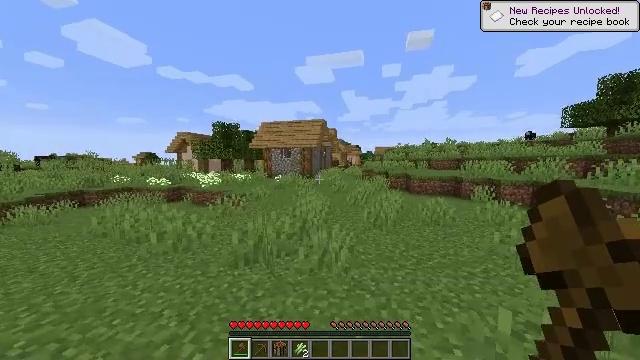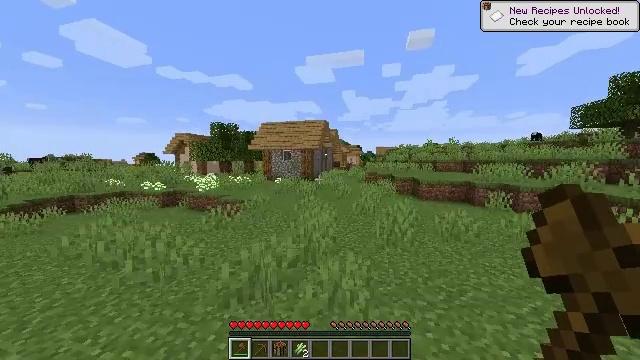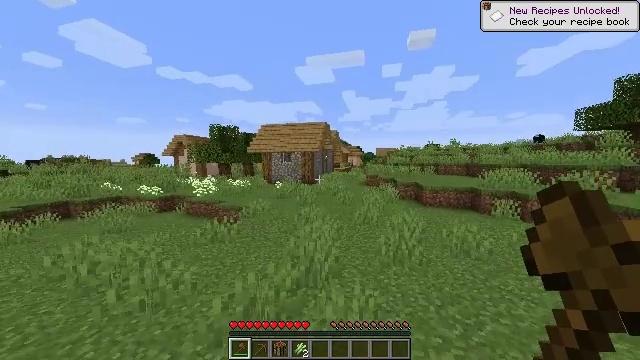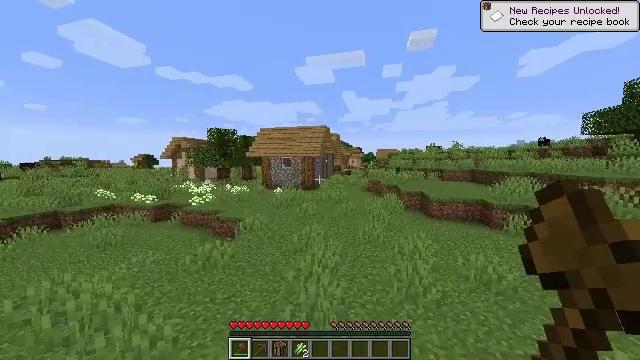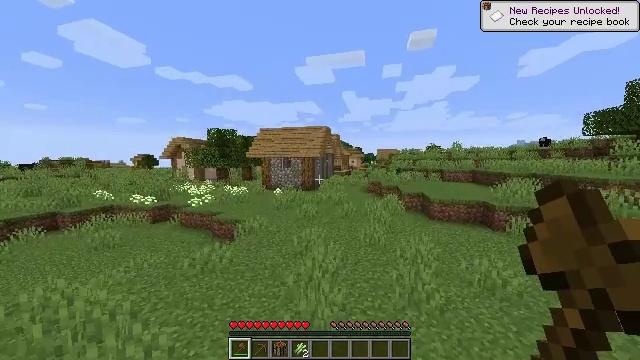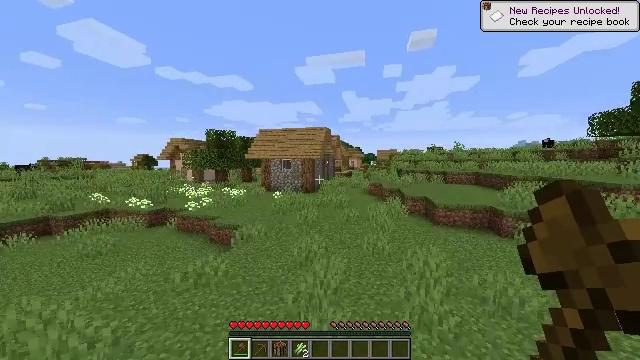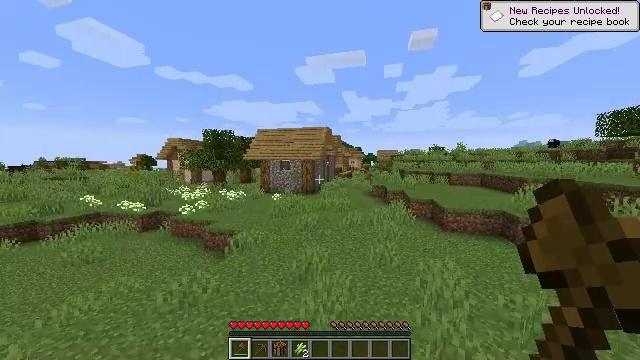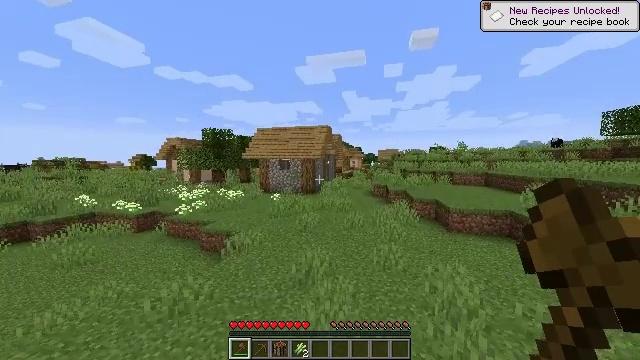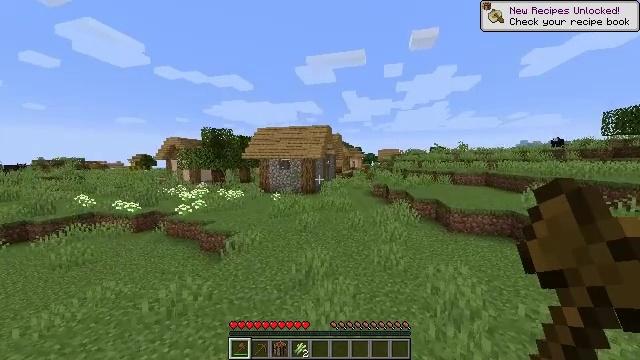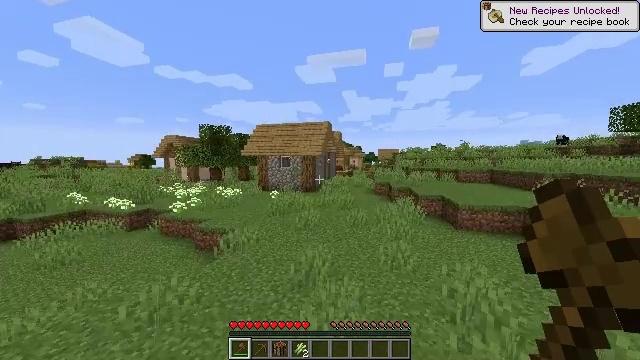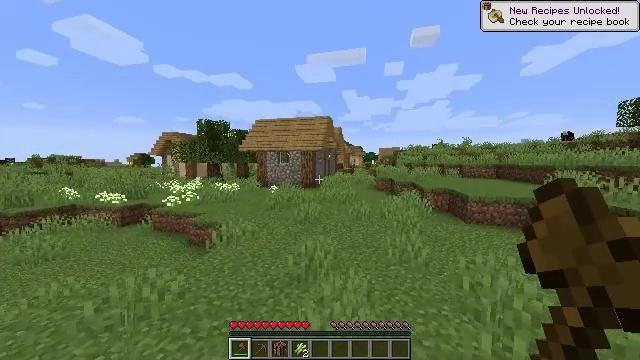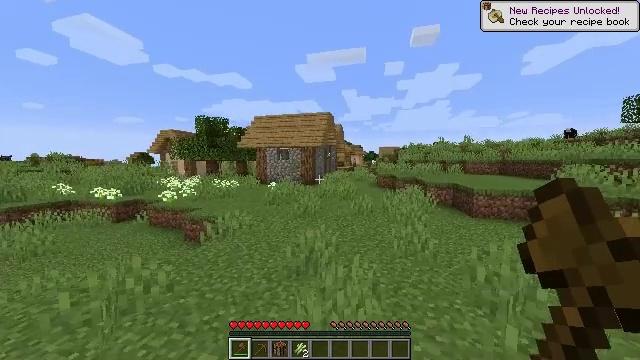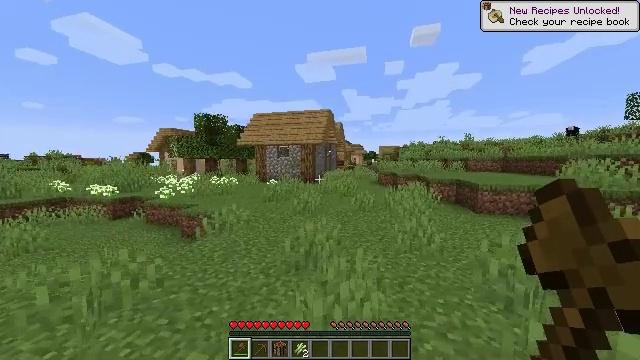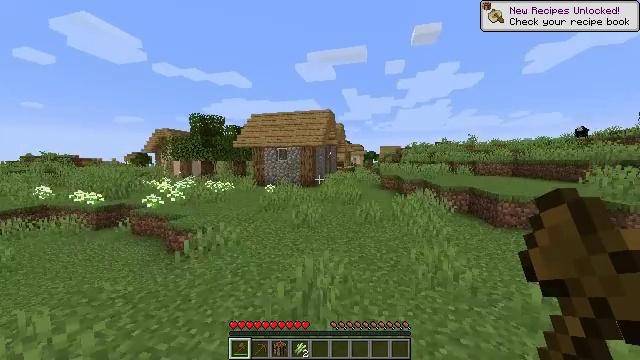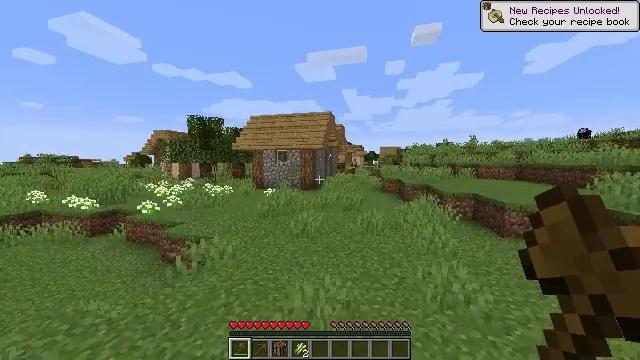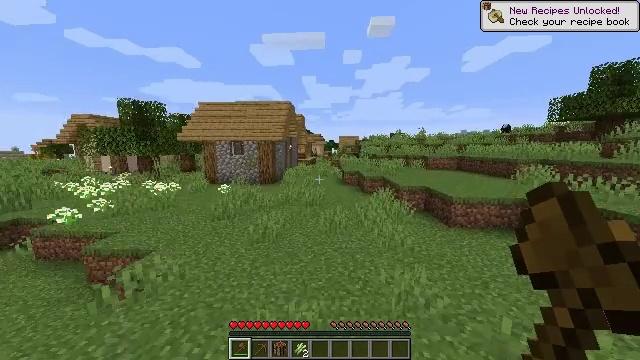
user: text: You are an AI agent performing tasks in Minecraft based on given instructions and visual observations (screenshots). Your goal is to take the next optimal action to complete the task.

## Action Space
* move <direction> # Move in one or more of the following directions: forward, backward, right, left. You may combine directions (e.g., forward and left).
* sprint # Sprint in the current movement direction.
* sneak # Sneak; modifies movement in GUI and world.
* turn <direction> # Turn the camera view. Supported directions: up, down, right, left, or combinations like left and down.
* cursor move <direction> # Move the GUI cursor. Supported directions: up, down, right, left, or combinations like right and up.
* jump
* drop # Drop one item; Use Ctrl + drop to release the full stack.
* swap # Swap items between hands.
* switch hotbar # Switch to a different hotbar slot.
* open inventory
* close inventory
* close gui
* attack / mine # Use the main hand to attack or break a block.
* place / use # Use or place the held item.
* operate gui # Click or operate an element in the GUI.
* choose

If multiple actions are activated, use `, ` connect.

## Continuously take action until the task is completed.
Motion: motion action
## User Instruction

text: Collect the yellow bed from its place.
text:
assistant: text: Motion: move forward, jump
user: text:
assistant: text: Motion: move forward, jump
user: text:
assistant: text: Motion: move forward, jump
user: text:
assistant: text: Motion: move forward, jump
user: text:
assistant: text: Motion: move forward, jump
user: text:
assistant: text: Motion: move forward, jump
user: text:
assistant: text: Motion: move forward, jump
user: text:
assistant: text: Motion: move forward, jump
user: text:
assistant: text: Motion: move forward, jump
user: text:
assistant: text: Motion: move forward, jump
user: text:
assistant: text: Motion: move forward, jump
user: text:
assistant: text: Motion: move forward, jump
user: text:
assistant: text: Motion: move forward, jump
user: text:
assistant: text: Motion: move forward, jump
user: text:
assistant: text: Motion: move forward, turn right and down, jump
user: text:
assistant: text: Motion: move forward, turn right and down, jump
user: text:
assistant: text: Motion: move forward, jump
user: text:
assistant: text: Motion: move forward, jump
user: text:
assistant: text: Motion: move forward, jump
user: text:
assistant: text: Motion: move forward, jump
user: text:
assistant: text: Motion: move forward, jump
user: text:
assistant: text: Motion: move forward, jump
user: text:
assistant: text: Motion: move forward, jump
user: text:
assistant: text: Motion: move forward, jump
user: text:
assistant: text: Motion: jump
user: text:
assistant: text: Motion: jump
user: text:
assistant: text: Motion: move forward, turn left, jump
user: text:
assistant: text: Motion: move forward, turn left, jump
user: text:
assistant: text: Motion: move forward, jump
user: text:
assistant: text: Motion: move forward, jump